Question: I'm quite new to MySQL, so don't judge! Anyhow, what I'm trying to do is store the 10 newest rows in a MySQL database into a PHP array. My variable $news contains the MySQL data I got from running the fetch_news() query (which I told only to grab content that has a column called type with the value "news" in it). However, I've been unable to do this successfully.
If you guys could offer some help, or guidance, it'd be much appreciated as I have been stuck on on this for quite some time now!

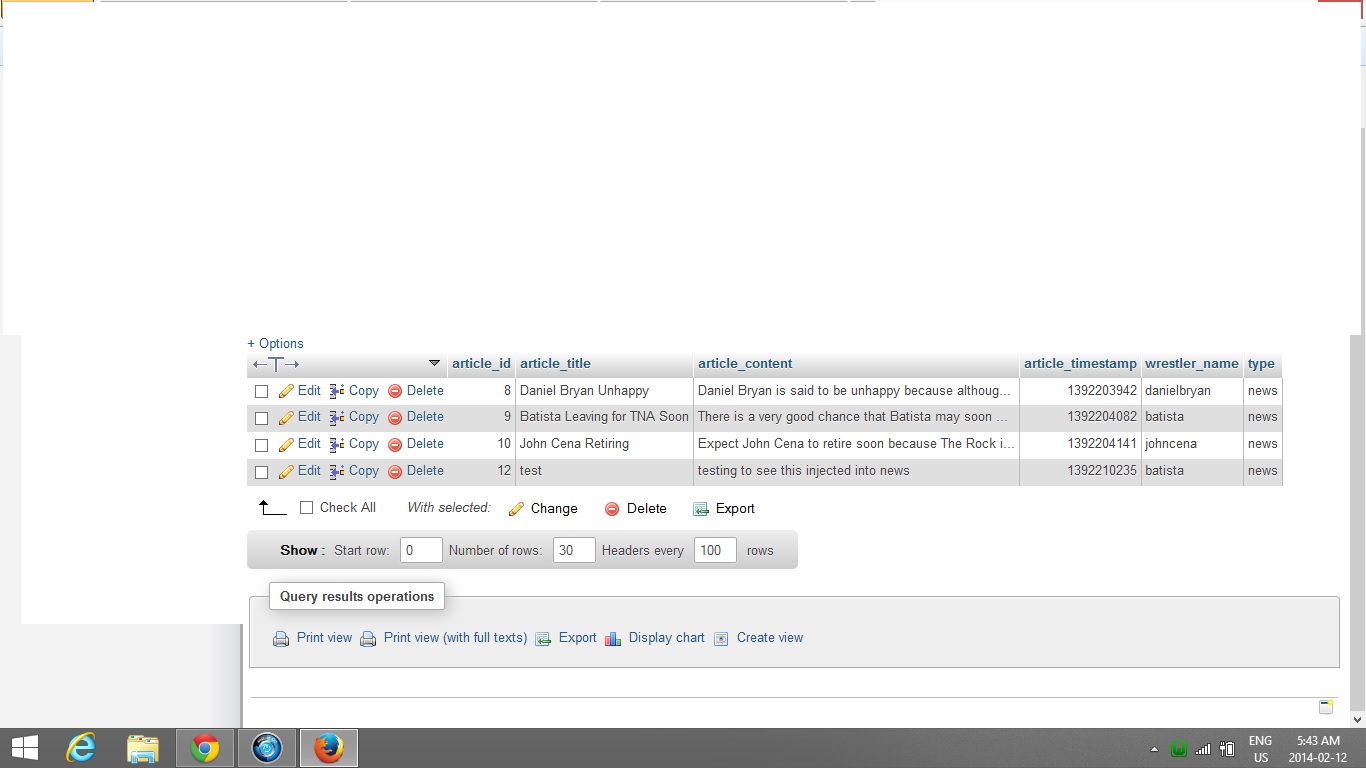
Answer: '''
$query = 'SELECT *
FROM 'table_name'
WHERE 'type'="news"
ORDER BY 'article_id' DESC
LIMIT 10';
$query = mysqli_query($link, $query);
$result = array();
while ($row = mysqli_fetch_assoc($query)) {
$result[] = $row;
}
print_r($result);
'''